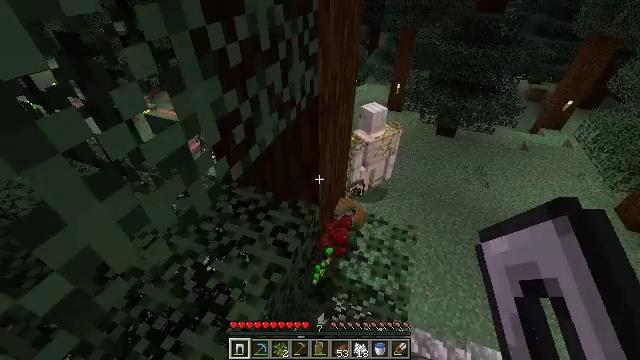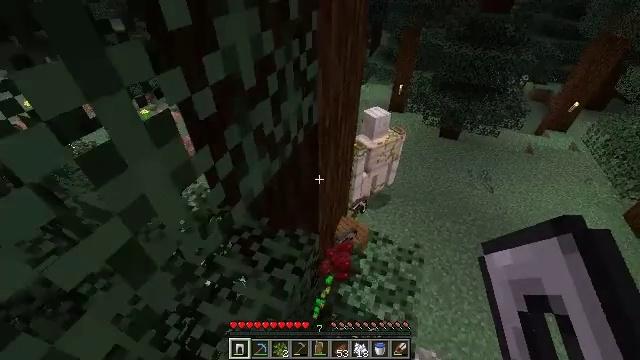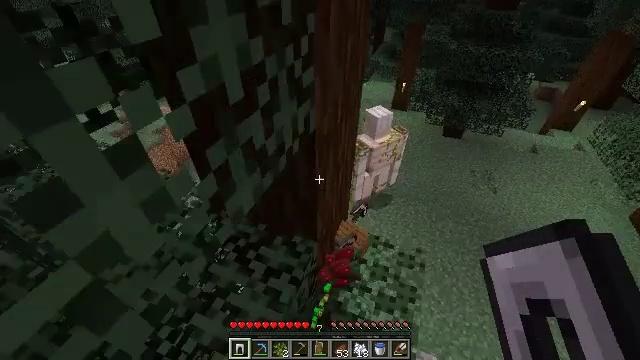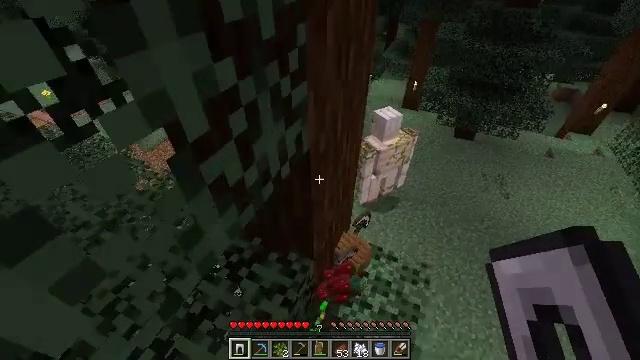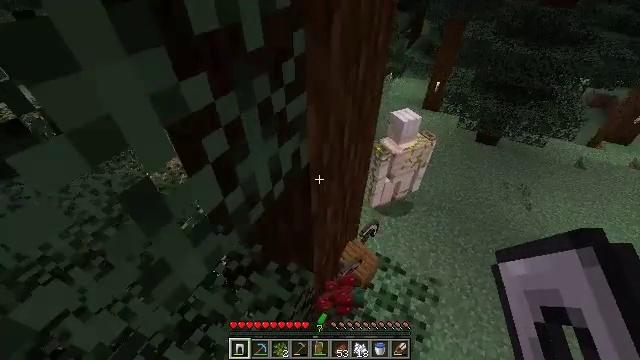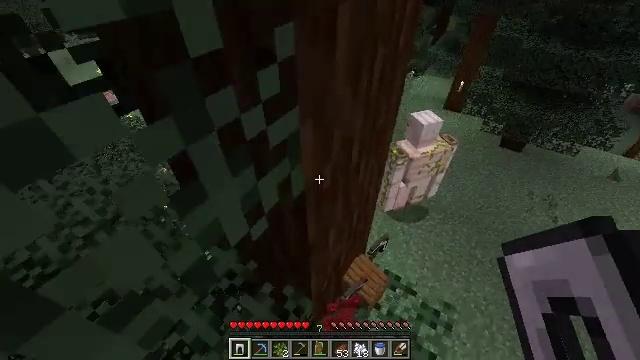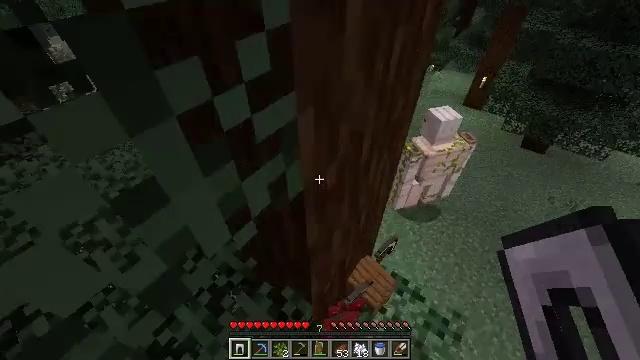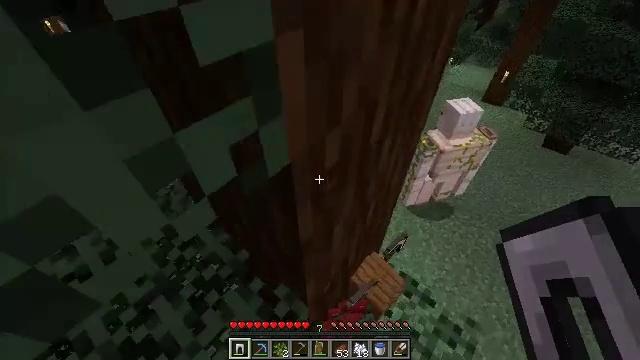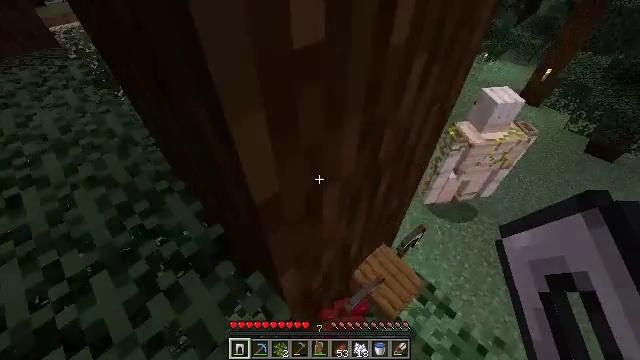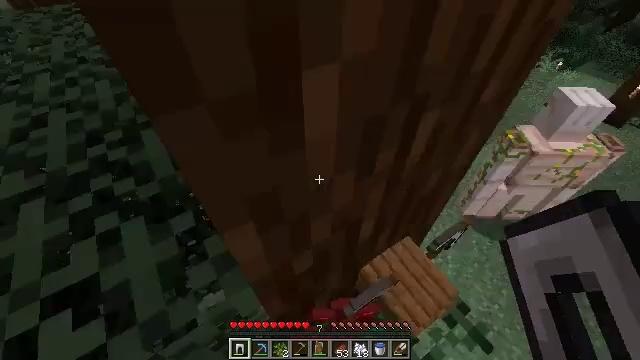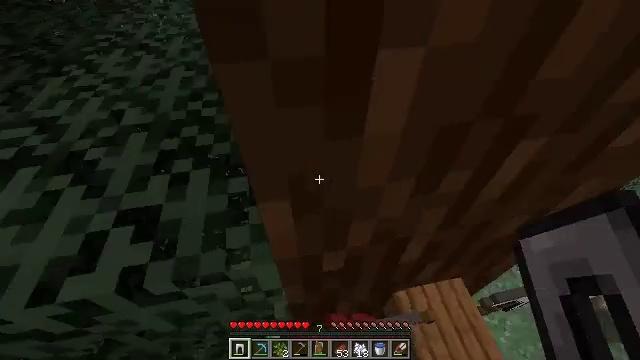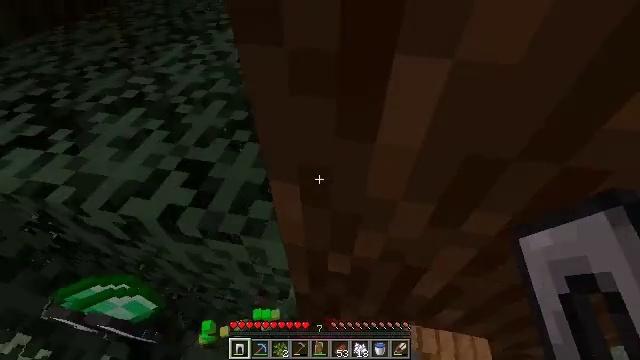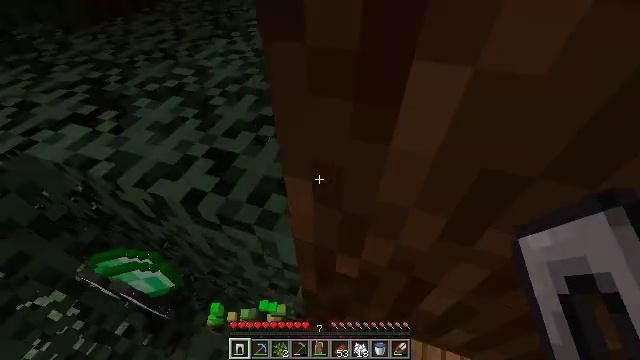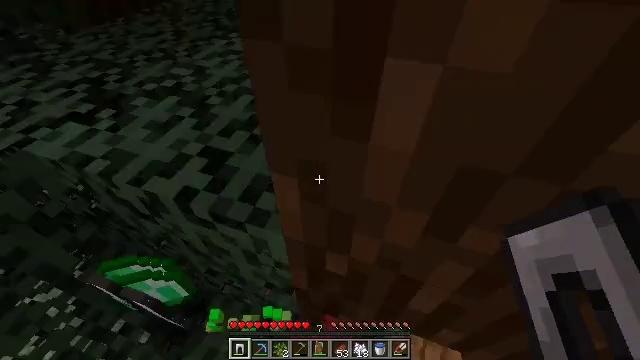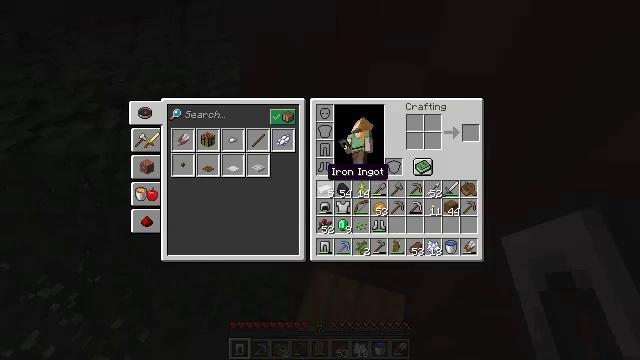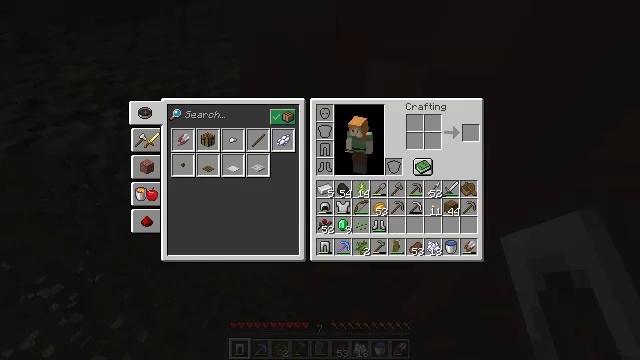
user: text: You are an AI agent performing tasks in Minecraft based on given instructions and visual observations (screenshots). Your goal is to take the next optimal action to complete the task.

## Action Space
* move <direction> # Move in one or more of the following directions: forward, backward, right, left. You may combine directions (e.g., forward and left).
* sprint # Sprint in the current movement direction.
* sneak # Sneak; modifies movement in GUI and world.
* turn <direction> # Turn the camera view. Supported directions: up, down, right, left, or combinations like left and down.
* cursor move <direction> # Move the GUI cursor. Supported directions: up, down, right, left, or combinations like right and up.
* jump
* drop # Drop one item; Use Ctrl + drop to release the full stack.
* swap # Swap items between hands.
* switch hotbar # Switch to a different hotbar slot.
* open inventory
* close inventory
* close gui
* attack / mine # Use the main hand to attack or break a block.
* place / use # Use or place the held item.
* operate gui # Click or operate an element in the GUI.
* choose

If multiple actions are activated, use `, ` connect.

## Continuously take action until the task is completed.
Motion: motion action
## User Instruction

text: Mine spruce leaves from the tree.
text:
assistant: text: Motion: move forward
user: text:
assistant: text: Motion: move forward and move right
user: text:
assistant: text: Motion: move forward and move right, turn left
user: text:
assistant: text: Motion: move forward, turn left
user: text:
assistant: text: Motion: move forward, turn left and down
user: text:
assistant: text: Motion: move forward, turn left and down
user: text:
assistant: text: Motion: move forward, turn left and down
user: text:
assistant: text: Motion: turn left and down
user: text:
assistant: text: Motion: turn left
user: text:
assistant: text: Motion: turn left
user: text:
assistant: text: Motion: turn left
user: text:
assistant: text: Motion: turn left
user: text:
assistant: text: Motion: no_op
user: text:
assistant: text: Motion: turn left, close inventory
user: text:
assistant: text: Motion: close inventory
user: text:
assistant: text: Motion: open gui
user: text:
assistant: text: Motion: no_op
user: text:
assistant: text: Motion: cursor move right
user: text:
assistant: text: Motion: cursor move right and up
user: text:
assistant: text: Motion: cursor move right
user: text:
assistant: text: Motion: cursor move down
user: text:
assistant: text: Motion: sneak, cursor move left and down
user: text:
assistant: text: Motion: sneak
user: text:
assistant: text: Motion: sneak
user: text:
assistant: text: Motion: sneak, cursor move left and down
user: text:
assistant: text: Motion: sneak
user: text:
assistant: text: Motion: sneak
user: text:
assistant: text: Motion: sneak, choose
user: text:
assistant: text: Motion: sneak, choose
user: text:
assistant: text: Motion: sneak